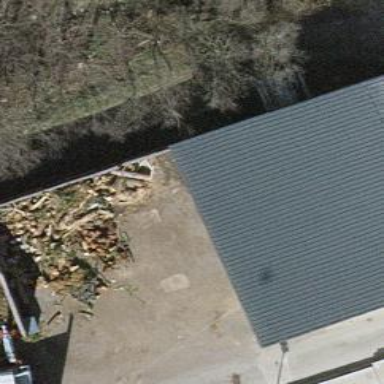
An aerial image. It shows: Retaining wall.